Aerial crown-view tile of a tropical tree (Barro Colorado Island, Panama), acquired 20250616:
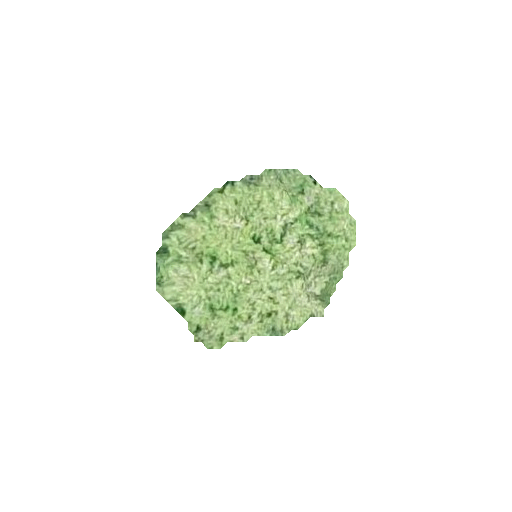
Species: Quararibea stenophylla
GBIF accepted scientific name: Quararibea stenophylla
Crown area: 37.421 m²